Question: I usually make a lot of application deployment and it is very timeconsuming and uncomfortable every time to overwrite the default Powerbuilder Version information. So usually I do not bother with this. But I thought there could be a solution to give this "default" information somehow to the PowerBuilder, so after the default values were filled I would only need to overwrite the exact version number. Do anybody have an idea? Thanx in advance!

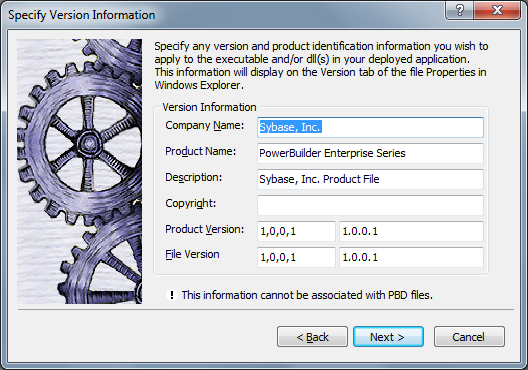
Answer: Have you looked at VersionEdit from ECrane?
We actually use PowerGen from them as well for production PowerBuilder compiles and the same capability is in there.
<URL>